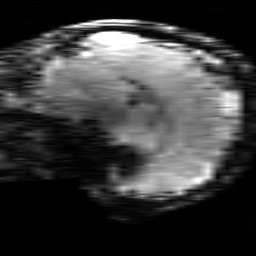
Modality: T2starw
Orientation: sagittal
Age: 21
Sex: male
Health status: healthy
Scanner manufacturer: siemens
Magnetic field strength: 3 T
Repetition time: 0.7 s
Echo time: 0.02 s